Question: I need to post on facebook fan page with app.
My post type is text+image.
When i post only text, i have no problem, but when i try to add a jpg it doesn't works.
Here's my code:
'''
<pre>
<?php
require_once 'facebook.php';
// configuration
$appid = 'XXX';
$appsecret = 'YYY';
$pageId = 'ZZZ';
$msg = 'MSG MSG MSG';
$title = 'TITOLO TITOLO TITOLO';
$uri = 'http://www.google.it/';
$desc = 'Description';
$pic = 'http://sharefavoritebibleverses.com/images/bible_verses.png';
$action_name = 'AZIONE NOME';
$action_link = 'http://www.yahoo.it';
$facebook = new Facebook(array(
'appId' => $appid,
'secret' => $appsecret,
'cookie' => false,
));
$user = $facebook->getUser();
// Contact Facebook and get token
if ($user)
{
// you're logged in, and we'll get user acces token for posting on the wall
try
{
$facebook->setFileUploadSupport(true);
$page_info = $facebook->api("/$pageId?fields=access_token");
if (!empty($page_info['access_token'])) {
/*$attachment = array(
'access_token' => $page_info['access_token'],
'message' => $msg,
'name' => $title,
'picture'=>$pic
);*/
$photo_details = array(
'message' => 'message',
'access_token' => 'XYZ'
);
$photo_details['picture'] = '@'.realpath('aaa.jpg');
echo realpath('aaa.jpg');
$status = $facebook->api("/$pageId/feed", "post", $photo_details);
}
else
{
$status = 'No access token recieved';
}
}
catch (FacebookApiException $e)
{
error_log($e);
$user = null;
}
}
else
{
// you're not logged in, the application will try to log in to get a access token
header("Location:{$facebook->getLoginUrl(array('scope' => 'photo_upload,user_status,publish_stream,user_photos,manage_pages'))}");
}
echo $status;
echo "<br>CONT=".count($status);
?>
'''
Also i need a format like second one, and not like first:

What's wrong in my code?
Thanks!
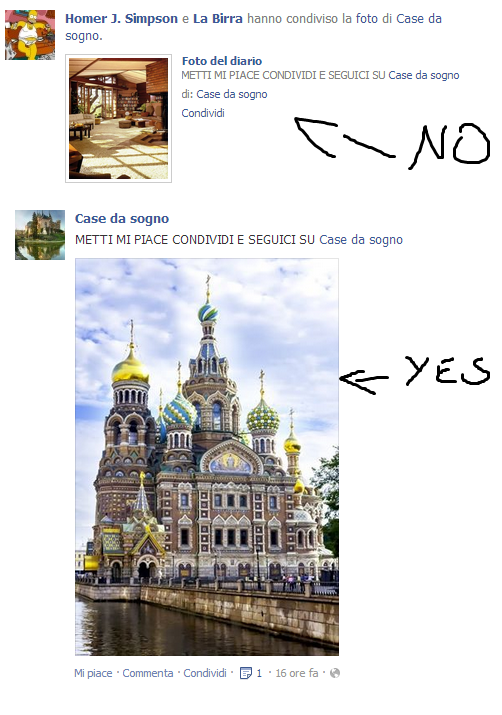
Answer: Try this:
'''
//At the time of writing it is necessary to enable upload support in the Facebook SDK, you do this with the line:
$facebook->setFileUploadSupport(true);
//Create an album
$album_details = array(
'message'=> 'Album desc',
'name'=> 'Album name'
);
$create_album = $facebook->api('/me/albums', 'post', $album_details);
//Get album ID of the album you've just created
$album_uid = $create_album['id'];
//Upload a photo to album of ID...
$photo_details = array(
'message'=> 'Photo message'
);
$file='app.jpg'; //Example image file
$photo_details['image'] = '@' . realpath($file);
$upload_photo = $facebook->api('/'.$album_uid.'/photos', 'post', $photo_details);
'''